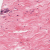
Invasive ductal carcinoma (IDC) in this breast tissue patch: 0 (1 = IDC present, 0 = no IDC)